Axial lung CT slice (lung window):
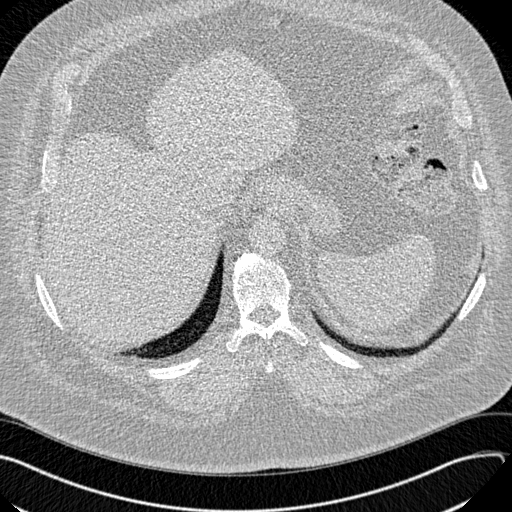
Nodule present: no